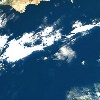
Label: water